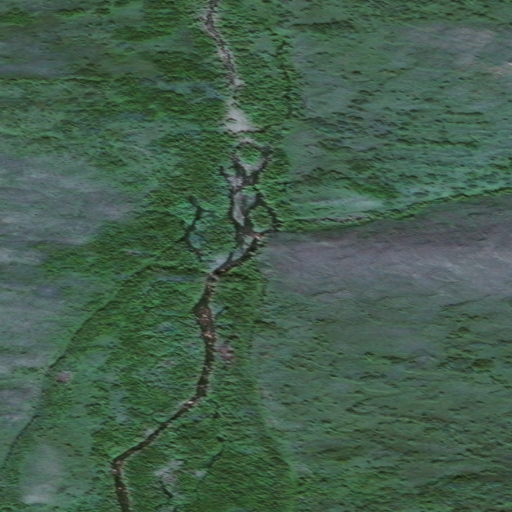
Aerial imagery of valley in Alaska named Wet Gulch containing only unknown